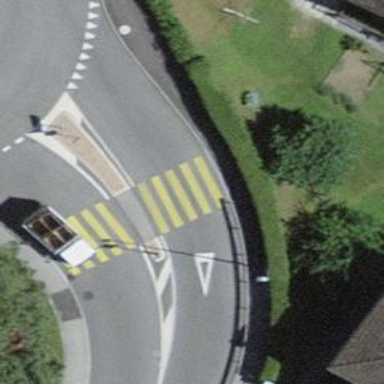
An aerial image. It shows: Uncontrolled road crossing with markings.